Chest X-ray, PA view. Patient: 53 years old, sex M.
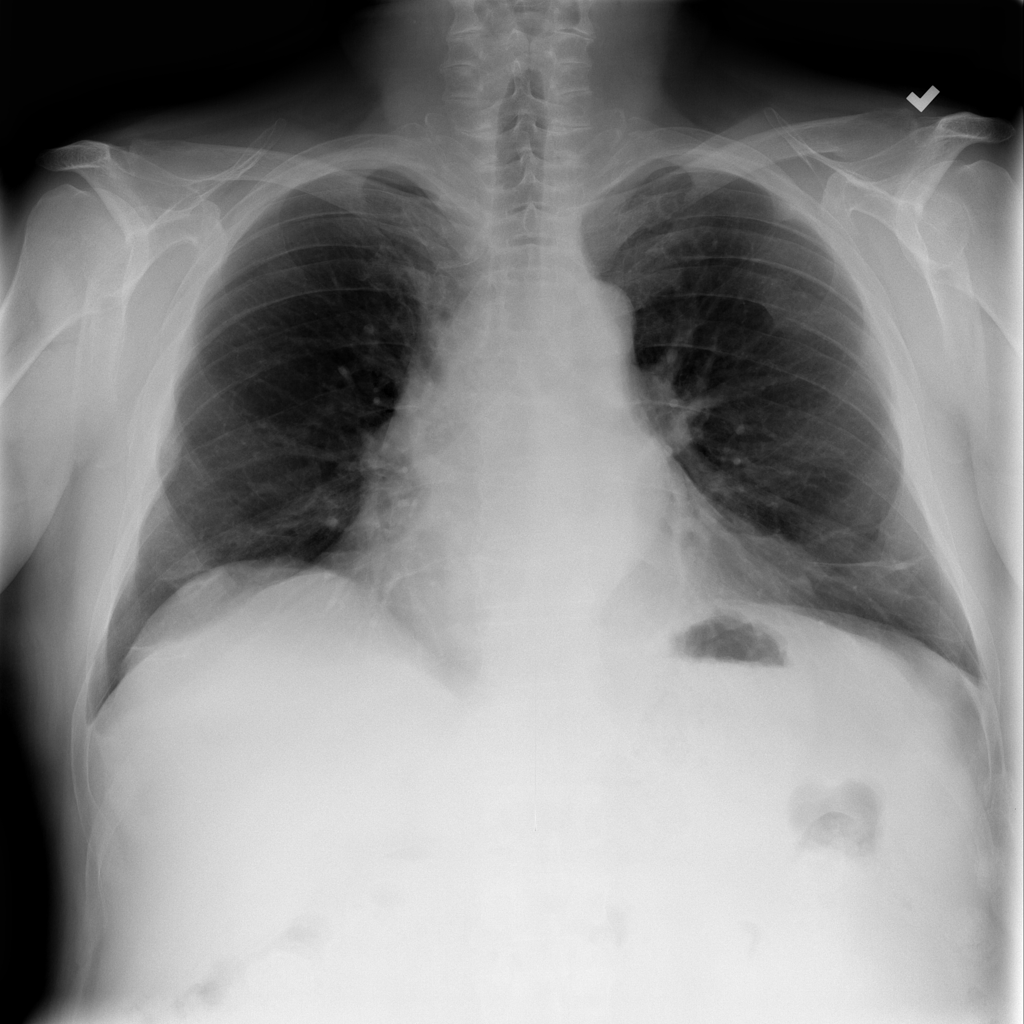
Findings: Atelectasis